Question: I am working with SQL sever table and at technical point I am stuck.
Below I am attaching a screen-shot of the table query and result also the required logic.

There are two portions of query, one is without any condition and second is with condition that select "qty" when parent_id is NULL else print 0,
I want to print the "qty" of sub-item when its qty differs from its parent's "qty"
Here is the script:
'''
GO
CREATE TABLE [dbo].[#Temp_order](
[order_id] [int] IDENTITY(1,1) NOT NULL,
[orderdate] [datetime] NULL
) ON [PRIMARY]
GO
GO
CREATE TABLE [dbo].[#Temp_order_list](
[order_list_id] [int] IDENTITY(1,1) NOT NULL,
[order_id] [int] NOT NULL,
[qty] [int] NOT NULL,
[price] [money] NOT NULL,
[type] [int] NOT NULL,
[parent_id] [int] NULL,
CONSTRAINT [PK_Temp_order_list] PRIMARY KEY CLUSTERED
(
[order_list_id] ASC
)WITH (PAD_INDEX = OFF, STATISTICS_NORECOMPUTE = OFF, IGNORE_DUP_KEY = OFF, ALLOW_ROW_LOCKS = ON, ALLOW_PAGE_LOCKS = ON) ON [PRIMARY]
) ON [PRIMARY]
GO
/*
*/
INSERT INTO #Temp_order
( orderdate )
VALUES ( '2015-01-16 05:08:53' -- orderdate - datetime
)
INSERT INTO #Temp_order_list
( order_id, qty, price, type, parent_id )
VALUES ( (SELECT MAX(order_id) FROM #Temp_order), -- order_id - int
1, -- qty - int
10, -- price - money
2, -- type - int
NULL -- parent_id - int
)
DECLARE @ParentID AS INTEGER
SELECT @ParentID = MAX(order_list_id) FROM #Temp_order_list
INSERT INTO #Temp_order_list
( order_id, qty, price, type, parent_id )
VALUES ( (SELECT MAX(order_id) FROM #Temp_order), -- order_id - int
1, -- qty - int
12, -- price - money
3, -- type - int
@ParentID -- parent_id - int
)
INSERT INTO #Temp_order_list
( order_id, qty, price, type, parent_id )
VALUES ( (SELECT MAX(order_id) FROM #Temp_order), -- order_id - int
4, -- qty - int
13, -- price - money
3, -- type - int
@ParentID -- parent_id - int
)
SELECT * FROM #Temp_order_list WHERE order_id = 1
SELECT #Temp_order.order_id ,#Temp_order_list.order_list_id,#Temp_order_list.price,#Temp_order_list.type,
CASE WHEN #Temp_order_list.parent_id IS NOT NULL THEN 0
ELSE
ISNULL(#Temp_order_list.qty ,'') END AS quantity
FROM #Temp_order
INNER JOIN #Temp_order_list ON #Temp_order.order_id = #Temp_order_list.order_id
WHERE #Temp_order.order_id = 1
DROP TABLE #Temp_order
DROP TABLE #Temp_order_list
'''
Any better solution?
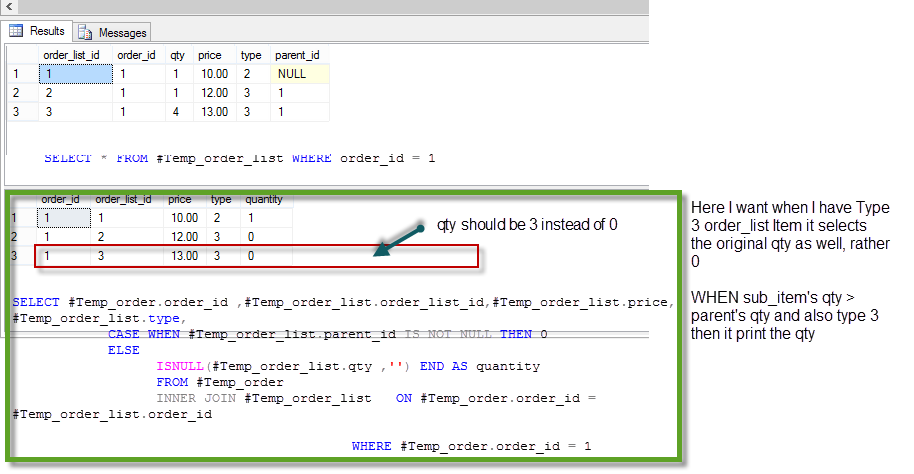
Answer: Looking at your last comment, I can suggest to add self join and check that condition :
'''
SELECT ordr.order_id,
list.order_list_id,
list.price,
list.type,
CASE
WHEN parentlist.order_list_id IS NOT NULL THEN list.qty
WHEN list.parent_id IS NOT NULL THEN 0
ELSE ISNULL(list.qty, '')
END AS quantity
FROM #Temp_order ordr
INNER JOIN #Temp_order_list list
ON ordr.order_id = list.order_id
LEFT JOIN #Temp_order_list parentlist
ON parentlist.order_list_id = list.parent_id
AND list.qty > parentlist.qty
AND list.type = 3
WHERE ordr.order_id = 1
'''